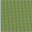
Piece: xx